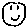
Label: smiley face